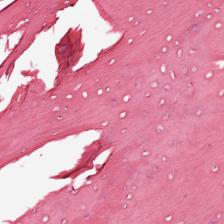
Label: Non-Tumor